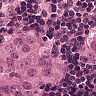
Metastatic tissue present: yes